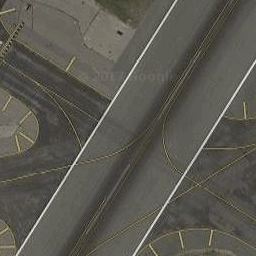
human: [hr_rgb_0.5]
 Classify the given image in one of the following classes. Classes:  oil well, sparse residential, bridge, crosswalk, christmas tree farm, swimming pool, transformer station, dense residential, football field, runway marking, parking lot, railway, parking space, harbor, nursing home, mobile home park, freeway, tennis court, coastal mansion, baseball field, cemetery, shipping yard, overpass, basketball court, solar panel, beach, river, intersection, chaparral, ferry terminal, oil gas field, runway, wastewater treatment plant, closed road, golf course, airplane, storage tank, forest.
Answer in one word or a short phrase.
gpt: runway